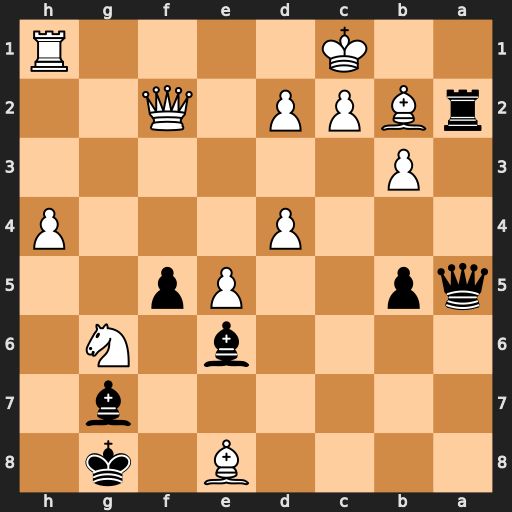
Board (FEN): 4B1k1/6b1/4b1N1/qp2Pp2/3P3P/1P6/rBPP1Q2/2K4R
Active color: b
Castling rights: -
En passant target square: -
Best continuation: Ra1+ Bxa1 Qxa1#